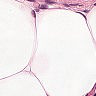
Metastatic tissue present: no